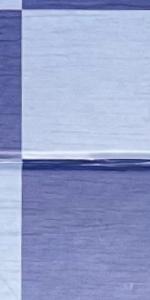
Label: Empty